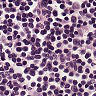
Metastatic tissue present: no